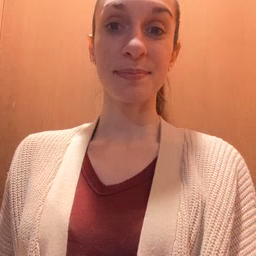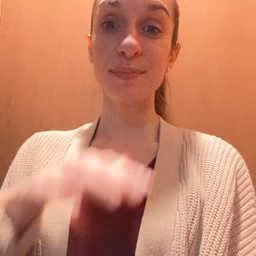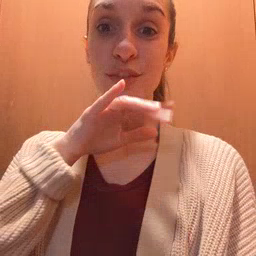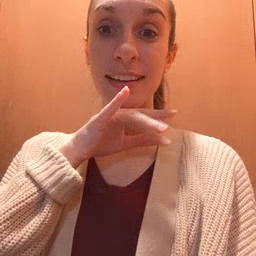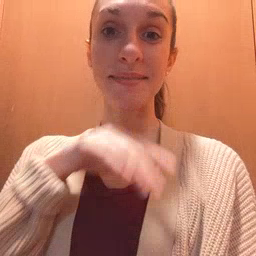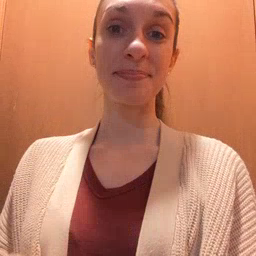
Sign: dirty